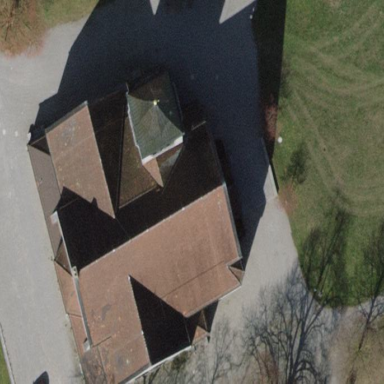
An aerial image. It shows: Gabled-roof church that serves as place of worship.